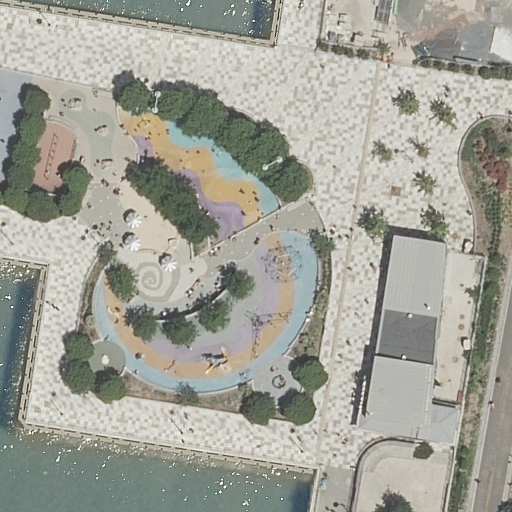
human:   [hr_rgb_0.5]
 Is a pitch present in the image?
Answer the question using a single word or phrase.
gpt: yes

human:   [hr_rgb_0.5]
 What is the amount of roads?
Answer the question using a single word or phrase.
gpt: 4

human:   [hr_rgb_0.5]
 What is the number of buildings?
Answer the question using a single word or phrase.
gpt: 2

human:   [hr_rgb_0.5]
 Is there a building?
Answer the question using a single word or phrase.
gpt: yes

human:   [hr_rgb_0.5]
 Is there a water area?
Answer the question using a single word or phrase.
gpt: yes

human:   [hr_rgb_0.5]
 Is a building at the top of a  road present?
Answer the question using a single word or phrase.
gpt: yes

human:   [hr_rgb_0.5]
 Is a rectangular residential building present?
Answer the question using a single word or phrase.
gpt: yes

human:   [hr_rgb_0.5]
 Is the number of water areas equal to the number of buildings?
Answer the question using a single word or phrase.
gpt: no

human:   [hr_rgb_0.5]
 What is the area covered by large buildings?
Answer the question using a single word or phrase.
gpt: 0m2

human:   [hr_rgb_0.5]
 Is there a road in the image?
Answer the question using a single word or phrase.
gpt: yes

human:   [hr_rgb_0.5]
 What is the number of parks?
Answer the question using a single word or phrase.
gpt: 1

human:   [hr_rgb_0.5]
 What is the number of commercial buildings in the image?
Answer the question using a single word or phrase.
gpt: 0

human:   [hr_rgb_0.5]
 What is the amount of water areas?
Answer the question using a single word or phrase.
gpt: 1

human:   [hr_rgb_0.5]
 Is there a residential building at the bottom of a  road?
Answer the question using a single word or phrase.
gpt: yes

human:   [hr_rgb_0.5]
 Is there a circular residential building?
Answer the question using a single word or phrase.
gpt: no

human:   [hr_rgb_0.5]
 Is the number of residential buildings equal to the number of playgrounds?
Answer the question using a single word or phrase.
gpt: no

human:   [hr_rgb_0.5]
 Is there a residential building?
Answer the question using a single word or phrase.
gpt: yes

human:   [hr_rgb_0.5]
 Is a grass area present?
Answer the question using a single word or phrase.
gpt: yes

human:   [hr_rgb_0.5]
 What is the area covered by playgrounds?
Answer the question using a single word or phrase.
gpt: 3150m2

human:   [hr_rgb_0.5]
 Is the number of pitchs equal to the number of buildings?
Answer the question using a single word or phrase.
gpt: no

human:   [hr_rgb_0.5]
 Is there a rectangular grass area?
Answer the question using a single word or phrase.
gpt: yes

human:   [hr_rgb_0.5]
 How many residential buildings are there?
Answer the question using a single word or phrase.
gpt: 2

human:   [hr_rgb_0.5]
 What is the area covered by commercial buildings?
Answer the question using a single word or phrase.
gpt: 0m2

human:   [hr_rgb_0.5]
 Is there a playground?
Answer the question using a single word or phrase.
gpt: yes

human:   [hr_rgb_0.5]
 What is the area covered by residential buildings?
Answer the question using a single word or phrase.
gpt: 534m2

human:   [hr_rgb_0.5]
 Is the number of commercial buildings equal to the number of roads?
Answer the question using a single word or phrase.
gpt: no

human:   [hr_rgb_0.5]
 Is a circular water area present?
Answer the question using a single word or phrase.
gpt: no

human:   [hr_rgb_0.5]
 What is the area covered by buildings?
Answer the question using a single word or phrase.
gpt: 534m2

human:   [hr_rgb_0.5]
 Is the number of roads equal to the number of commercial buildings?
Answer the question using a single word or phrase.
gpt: no

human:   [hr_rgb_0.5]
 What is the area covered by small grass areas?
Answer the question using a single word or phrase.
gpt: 0m2

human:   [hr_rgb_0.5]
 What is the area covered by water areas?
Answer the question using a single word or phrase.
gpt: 1305m2

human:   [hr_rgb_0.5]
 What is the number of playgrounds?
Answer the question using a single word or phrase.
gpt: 1

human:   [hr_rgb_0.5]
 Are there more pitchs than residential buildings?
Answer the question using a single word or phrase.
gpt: no

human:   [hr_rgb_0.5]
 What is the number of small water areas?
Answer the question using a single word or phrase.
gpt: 0

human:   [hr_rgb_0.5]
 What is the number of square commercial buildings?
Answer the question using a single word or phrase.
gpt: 0

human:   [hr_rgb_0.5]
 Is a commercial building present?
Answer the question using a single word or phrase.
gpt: no

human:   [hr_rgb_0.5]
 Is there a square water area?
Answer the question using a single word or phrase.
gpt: no

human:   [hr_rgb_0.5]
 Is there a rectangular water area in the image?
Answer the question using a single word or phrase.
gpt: no

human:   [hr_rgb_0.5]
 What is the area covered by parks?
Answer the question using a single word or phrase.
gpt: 5673m2

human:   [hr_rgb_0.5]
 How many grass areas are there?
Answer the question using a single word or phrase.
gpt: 1

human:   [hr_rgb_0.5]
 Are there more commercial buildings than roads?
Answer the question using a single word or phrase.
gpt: no

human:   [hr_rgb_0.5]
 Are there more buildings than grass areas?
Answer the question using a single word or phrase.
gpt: yes

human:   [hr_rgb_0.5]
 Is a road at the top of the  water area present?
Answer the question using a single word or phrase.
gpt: yes

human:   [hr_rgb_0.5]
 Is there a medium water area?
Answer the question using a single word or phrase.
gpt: no

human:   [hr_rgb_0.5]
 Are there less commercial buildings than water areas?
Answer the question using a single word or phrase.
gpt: yes

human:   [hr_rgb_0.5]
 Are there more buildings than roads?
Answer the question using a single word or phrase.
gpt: no

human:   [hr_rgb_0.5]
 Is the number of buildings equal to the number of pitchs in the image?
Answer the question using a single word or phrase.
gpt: no

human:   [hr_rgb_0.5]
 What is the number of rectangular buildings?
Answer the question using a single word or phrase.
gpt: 1

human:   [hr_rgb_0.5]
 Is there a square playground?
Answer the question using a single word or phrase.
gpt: no

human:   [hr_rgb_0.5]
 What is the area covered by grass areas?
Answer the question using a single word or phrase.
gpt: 0m2

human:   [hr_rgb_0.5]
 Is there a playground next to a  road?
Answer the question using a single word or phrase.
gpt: yes

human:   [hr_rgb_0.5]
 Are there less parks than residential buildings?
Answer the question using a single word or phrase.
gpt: yes

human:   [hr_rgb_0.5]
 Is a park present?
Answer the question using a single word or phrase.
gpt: yes

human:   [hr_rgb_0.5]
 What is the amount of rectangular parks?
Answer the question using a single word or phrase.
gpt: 0

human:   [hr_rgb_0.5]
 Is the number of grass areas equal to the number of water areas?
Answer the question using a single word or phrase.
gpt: yes

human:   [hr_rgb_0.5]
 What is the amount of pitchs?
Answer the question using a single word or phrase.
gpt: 1

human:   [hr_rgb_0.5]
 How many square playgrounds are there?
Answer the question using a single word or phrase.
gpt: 0

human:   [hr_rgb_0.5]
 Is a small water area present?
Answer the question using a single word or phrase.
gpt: no

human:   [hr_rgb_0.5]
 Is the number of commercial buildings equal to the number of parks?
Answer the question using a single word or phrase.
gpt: no

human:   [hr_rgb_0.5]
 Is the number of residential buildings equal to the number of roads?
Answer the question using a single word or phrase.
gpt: no

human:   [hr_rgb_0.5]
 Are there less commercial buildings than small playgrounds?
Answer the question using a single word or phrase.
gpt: no

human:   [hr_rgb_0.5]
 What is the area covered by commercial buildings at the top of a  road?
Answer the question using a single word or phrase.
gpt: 0m2

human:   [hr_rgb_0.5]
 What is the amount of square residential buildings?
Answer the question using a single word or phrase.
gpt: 0

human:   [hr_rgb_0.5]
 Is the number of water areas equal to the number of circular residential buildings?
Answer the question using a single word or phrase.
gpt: no